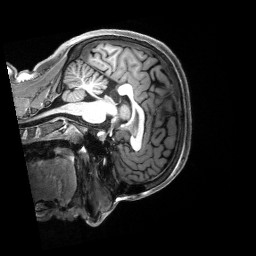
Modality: T1w
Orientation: sagittal
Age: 19
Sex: female
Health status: healthy
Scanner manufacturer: siemens
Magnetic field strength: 3 T
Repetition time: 2.5 s
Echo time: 0.00222 s